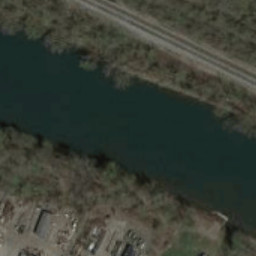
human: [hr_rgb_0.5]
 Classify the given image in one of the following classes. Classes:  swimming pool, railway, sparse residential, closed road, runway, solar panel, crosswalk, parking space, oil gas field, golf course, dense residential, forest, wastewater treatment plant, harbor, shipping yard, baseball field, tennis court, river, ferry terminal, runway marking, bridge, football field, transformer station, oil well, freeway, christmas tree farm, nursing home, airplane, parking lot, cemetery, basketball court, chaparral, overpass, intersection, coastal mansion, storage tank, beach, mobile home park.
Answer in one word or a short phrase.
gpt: river